Aerial crown-view tile of a tropical tree (Barro Colorado Island, Panama), acquired 20250915:
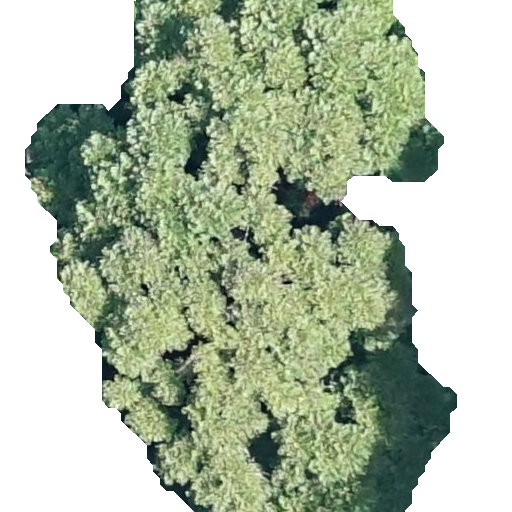
Species: Jacaranda copaia
GBIF accepted scientific name: Jacaranda copaia
Crown area: 263.189 m²